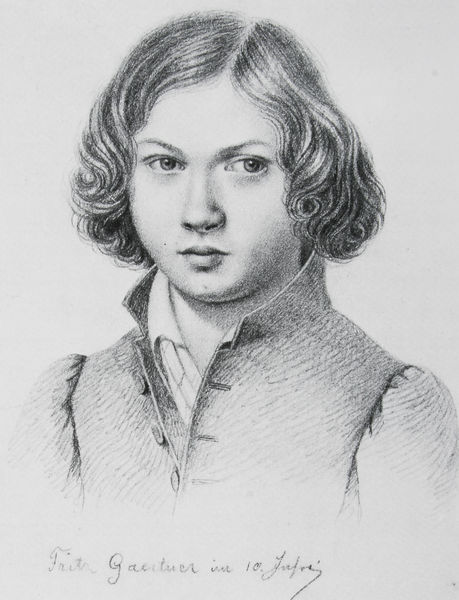
Titel: Jugendbildnis, Friedrich von Gärtner (mit zehn Jahren)
Künstler: Andreas Gärtner
Standort: München
Institution: Architekturmuseum der Technischen Universität
Schlagwörter: mann, schatten, weiß, mädchen, frau, frisur, grau, haar, licht, mund, nase, schwarz, stirn, zeichnung, blick, hemd, jacke, jung, augen, bluse, gesicht, kragen, ärmel, bildnis, hals, portrait, porträt, signatur, haare, mantel, kind, augenbrauen, brustbild, kinn, lippen, locken, mittelscheitel, scheitel, schulter, schrift, wangen, collar, face, hair, nose, knopfloch, seitenscheitel, brauen, pupillen, junge, knöpfe, knopfleiste, naht, tusche, knabe, unterschrift, schwarzweiss, schraffur, widmung, text, bleistift, stehkragen, bleistiftzeichnung, jüngling, man, girl, gärtner, boy, child, eyes, male, drawing, black and white, chin, coat, mouth, buttons, fritz, sketch, sohn, curls, jacket, youth, legende, nähte, silberstift, lips, part, stare, knopflöcher, jascke, father, shirt, faith, star, button, sleeves, knöüfe, knabenbildnis, wavy, curly hair, ten, young boy, bildnis eines knaben, neutral, puffed, 10 july, firth gartuer, potrtait, dboy', sidelook